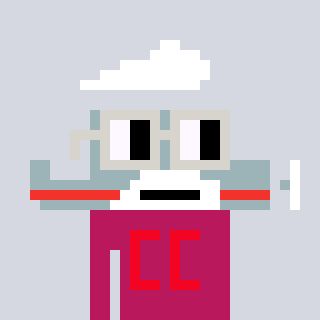
a pixel art character with square light gray glasses, a plane-shaped head and a darkpink-colored body on a cool background